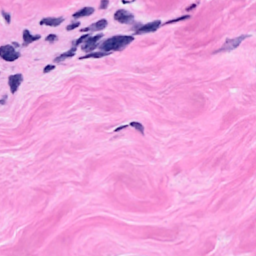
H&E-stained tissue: Breast